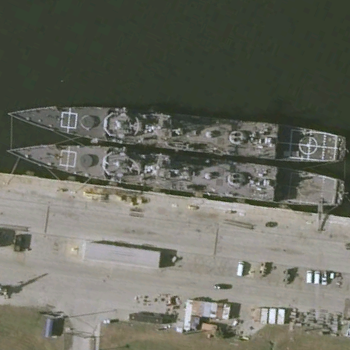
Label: cruiser